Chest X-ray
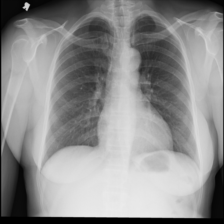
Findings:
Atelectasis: negative
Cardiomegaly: negative
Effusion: negative
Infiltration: positive
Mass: negative
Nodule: negative
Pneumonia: negative
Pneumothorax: negative
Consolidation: negative
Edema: negative
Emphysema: negative
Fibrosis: negative
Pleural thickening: negative
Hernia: negative